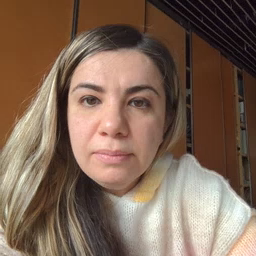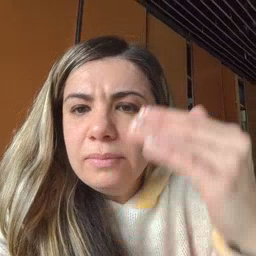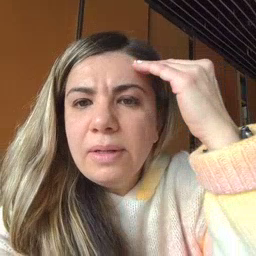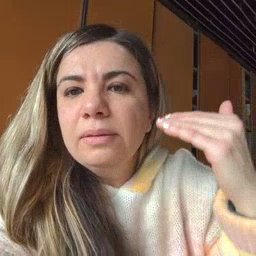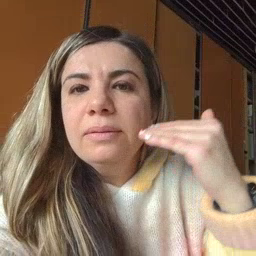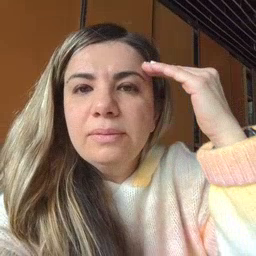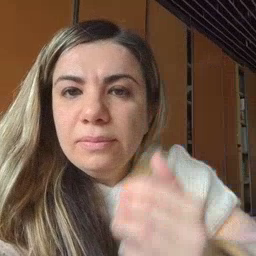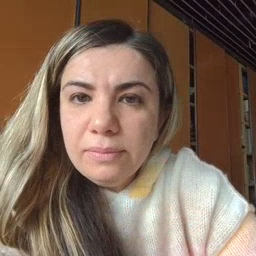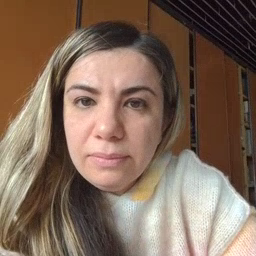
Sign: head